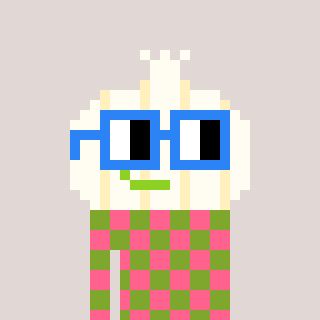
a pixel art character with square blue glasses, a garlic-shaped head and a slimegreen-colored body on a warm background